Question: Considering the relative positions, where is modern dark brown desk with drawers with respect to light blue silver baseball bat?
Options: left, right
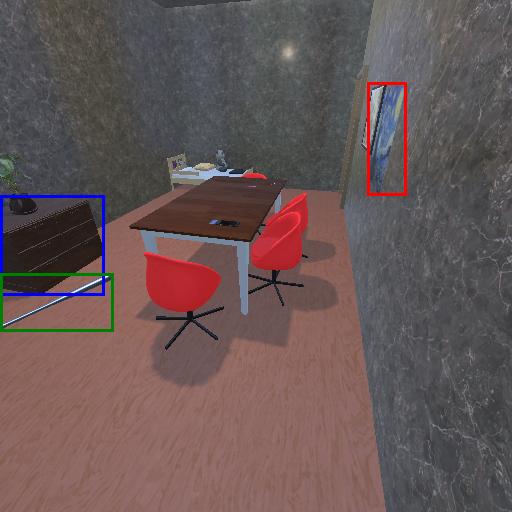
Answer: left